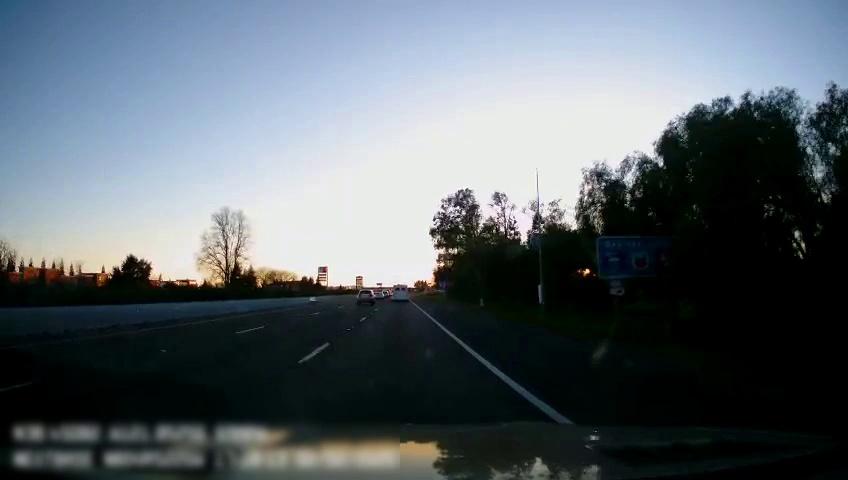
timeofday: Dusk/Dawn/Twilight
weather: Sunny
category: Drivable Space
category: Vehicles | Other LV
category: Vehicles | SUV
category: Lanes | Current Lane
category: Lanes | Alternate Lane
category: Lanes | Alternate Lane
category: Lanes | Alternate Lane
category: Traffic | Signs